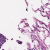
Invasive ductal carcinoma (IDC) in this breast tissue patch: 0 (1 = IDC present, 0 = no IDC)